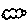
Label: cloud